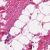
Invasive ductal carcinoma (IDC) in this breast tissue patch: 0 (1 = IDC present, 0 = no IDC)